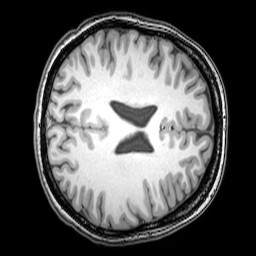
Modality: T1w
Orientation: axial
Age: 23
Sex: female
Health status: healthy
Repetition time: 0.081 s
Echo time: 0.037 s